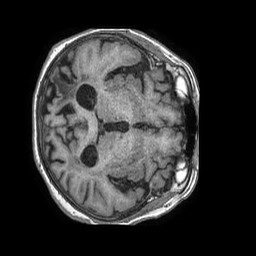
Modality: T1w
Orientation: axial
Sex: female
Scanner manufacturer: philips
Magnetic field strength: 1.5 T
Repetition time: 0.00762 s
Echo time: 0.003464 s